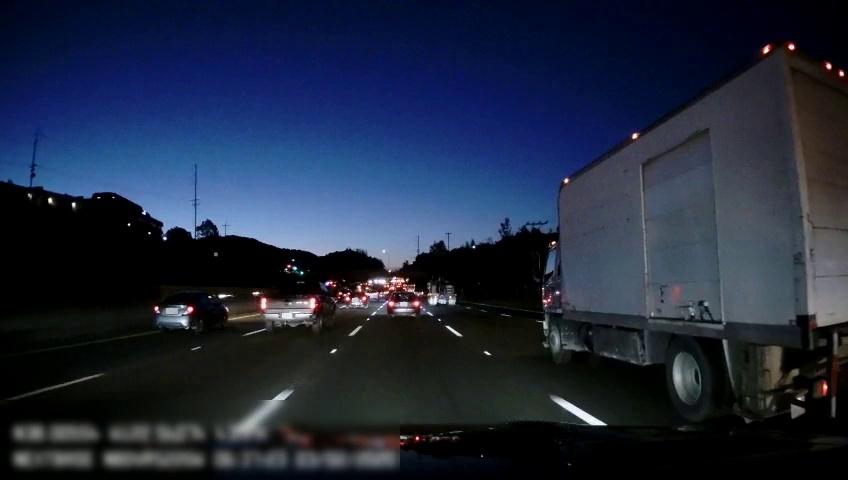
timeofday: Night
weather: Other
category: Drivable Space
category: Vehicles | Other LV
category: Vehicles | SUV
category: Vehicles | Truck
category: Vehicles | Car
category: Vehicles | Car
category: Vehicles | Truck
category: Lanes | Alternate Lane
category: Lanes | Current Lane
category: Lanes | Current Lane
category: Lanes | Alternate Lane
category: Lanes | Alternate Lane
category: Lanes | Alternate Lane